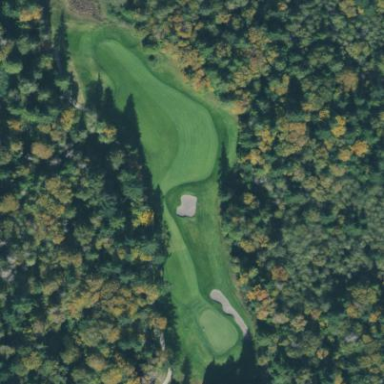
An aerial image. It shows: Golf fairway in the image.